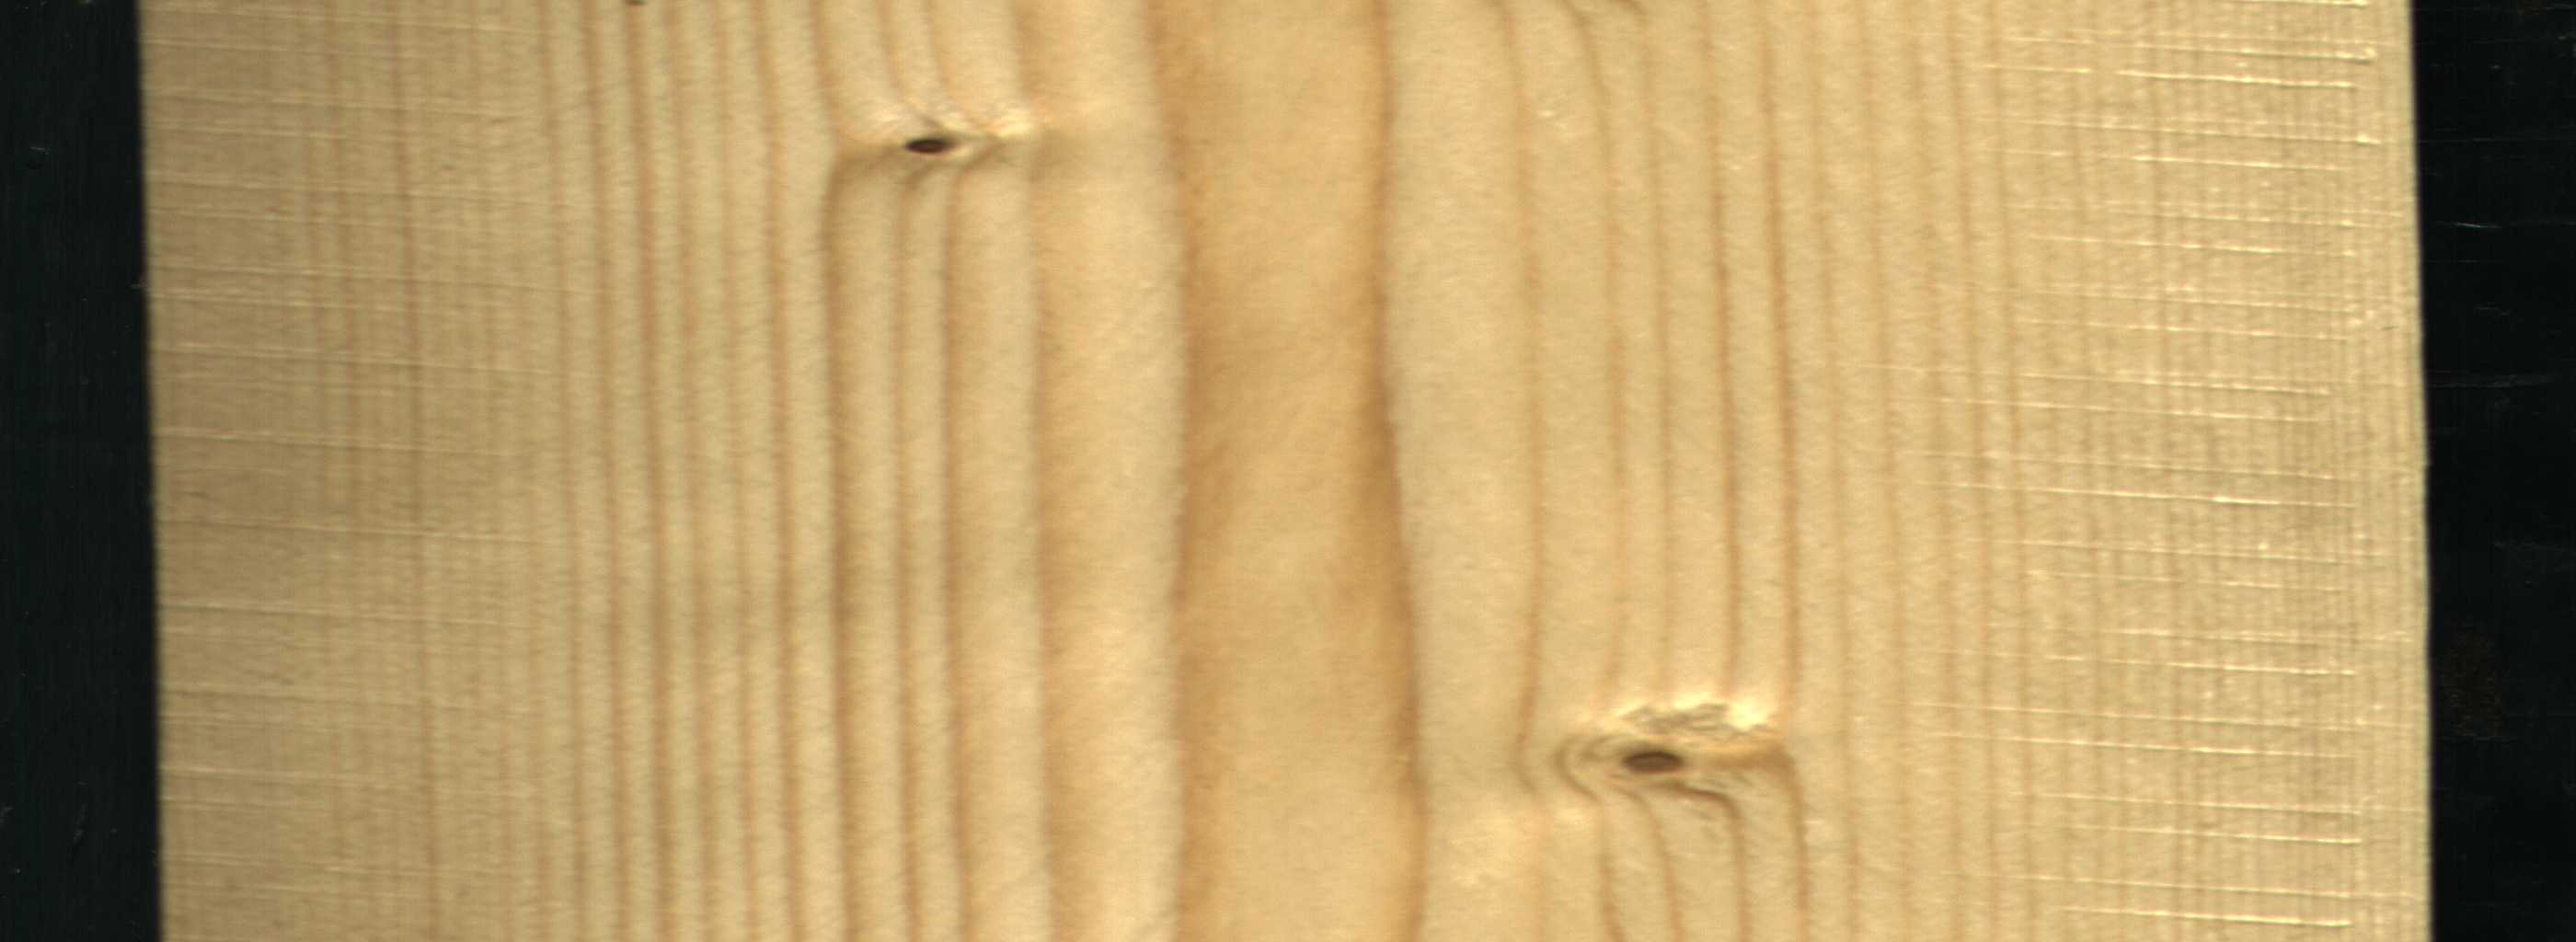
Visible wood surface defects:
Dead_Knot
Live_Knot